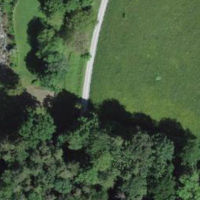
EUNIS habitat code: 44
Species observed at this site:
Fagus sylvatica